Interaction volume radius: 10 \u00c5
Interaction volume height: 15 \u00c5
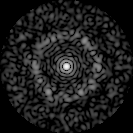
Disorder parameter: 0.8134